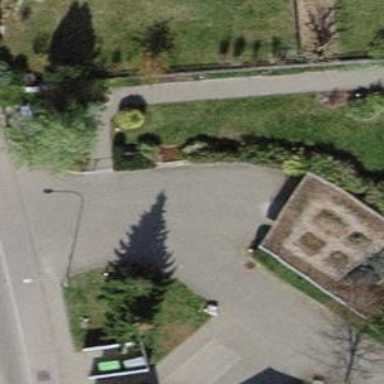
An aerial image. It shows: Parking entrance.